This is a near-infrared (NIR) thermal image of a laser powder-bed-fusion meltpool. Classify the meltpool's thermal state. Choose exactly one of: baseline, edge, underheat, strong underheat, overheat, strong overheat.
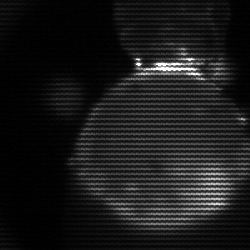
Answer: edge